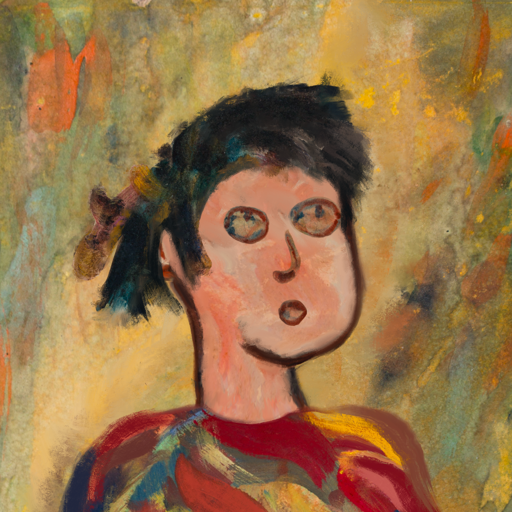
Background: Comrade, Head And Neck Side: Roy_Bahadur, Face Side: Orphan, Bust: Mother_And_Son_Son, Hair Side: Pipe, Head Accessory: Blank, Second Necklace: Blank, Necklace: Blank, Baby: Blank